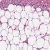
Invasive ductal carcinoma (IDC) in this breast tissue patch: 0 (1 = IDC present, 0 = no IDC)